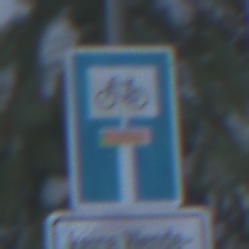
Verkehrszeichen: SackgasseRadverkehrDurchlaessig
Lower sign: HinweisGeaenderteVorfahrtVerkehrsfuehrungVerkehrsregelung3
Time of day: MorningAfternoon
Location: Outdoor (Nature)
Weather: Clear
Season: Winter
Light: Natural